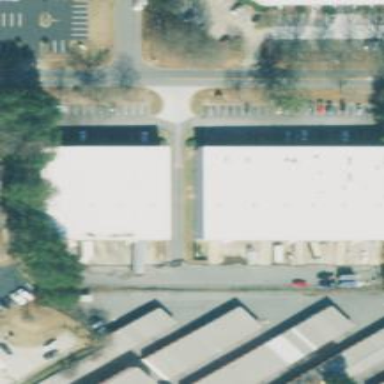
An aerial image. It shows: Commercial building.